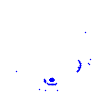
Particle: electron